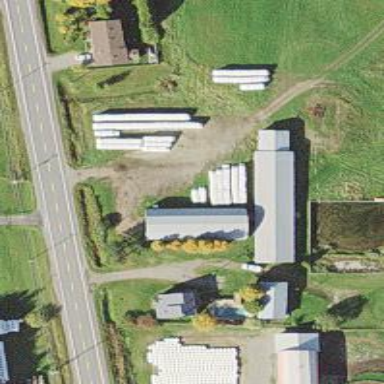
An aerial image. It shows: Farm auxiliary building.